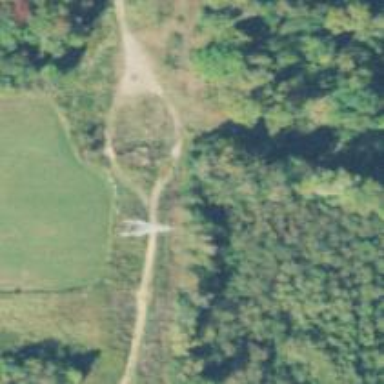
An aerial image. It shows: Lattice structure tower used for power transmission.